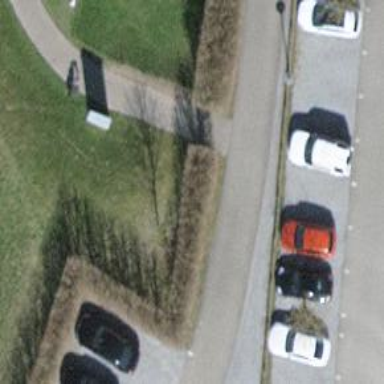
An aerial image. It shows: Asphalt parking aisle along service road.